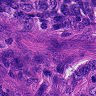
Metastatic tissue present: yes